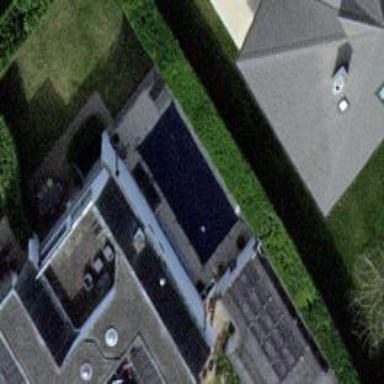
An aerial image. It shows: Swimming pool located in leisure land.